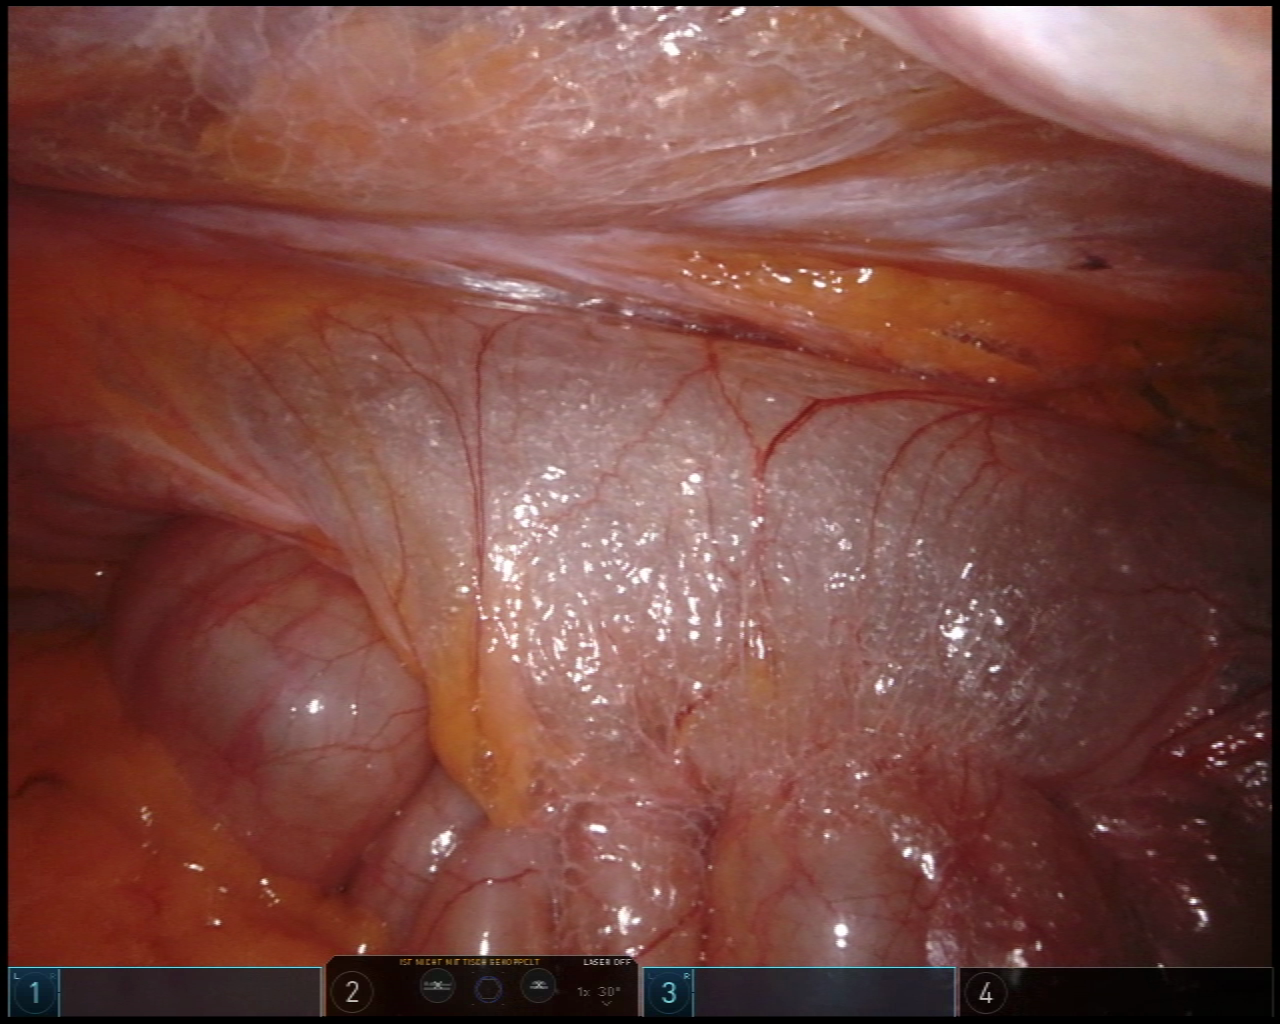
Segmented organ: colon
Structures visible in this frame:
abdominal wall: yes
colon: yes
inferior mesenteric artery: no
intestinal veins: no
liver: no
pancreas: no
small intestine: no
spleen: no
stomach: no
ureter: no
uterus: no
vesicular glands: no